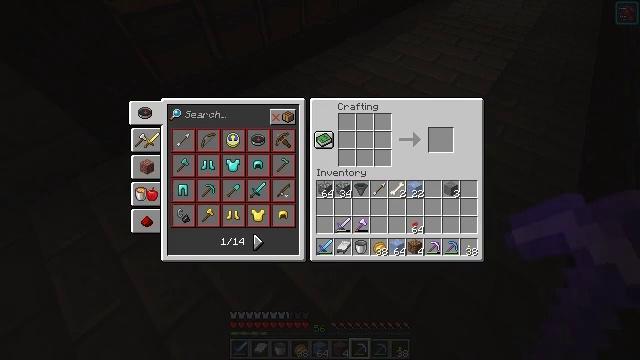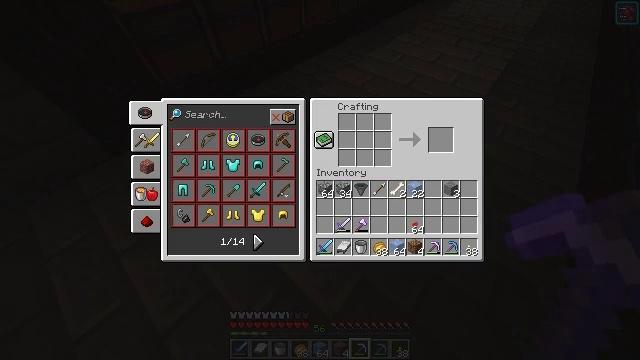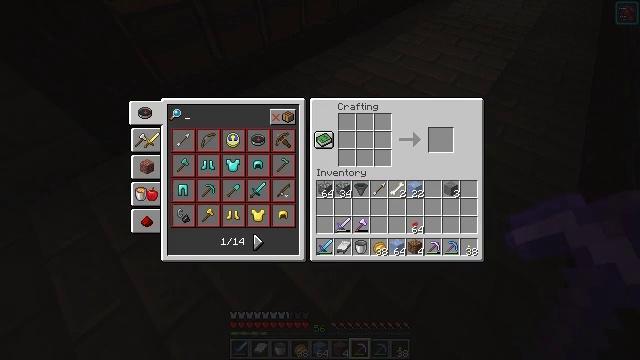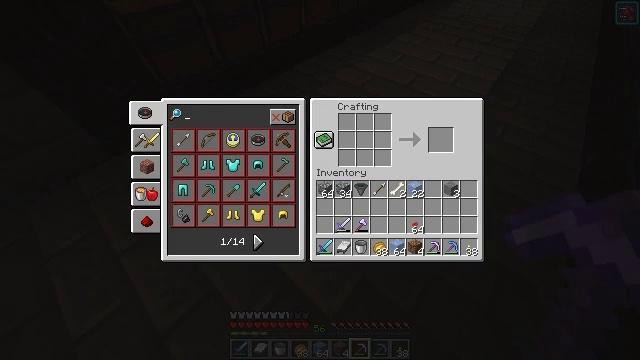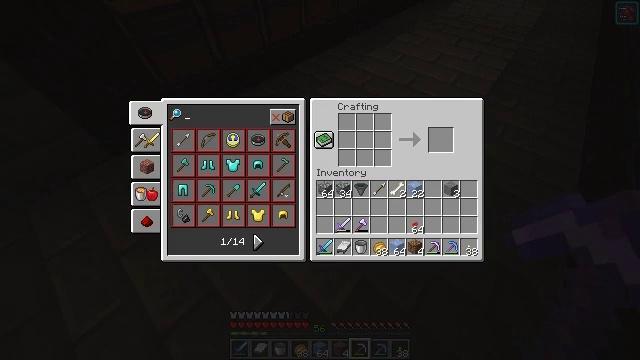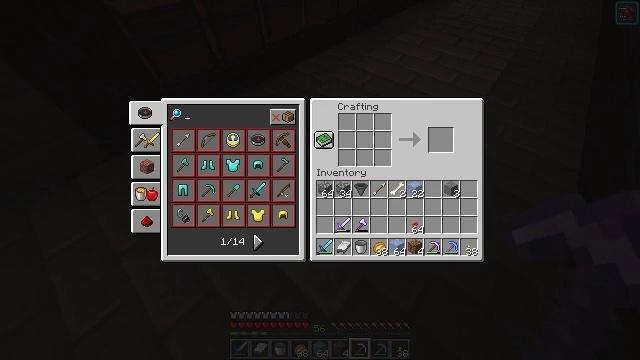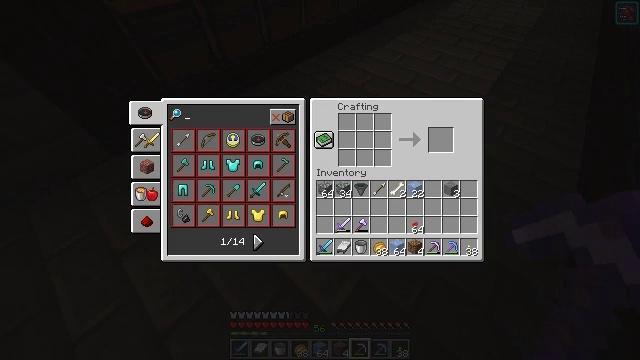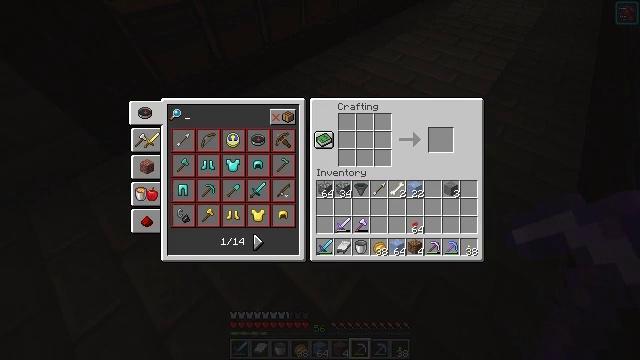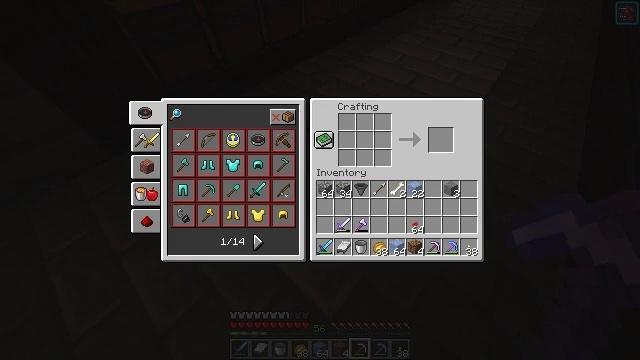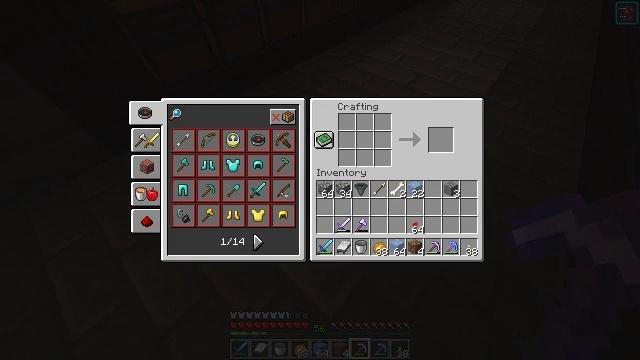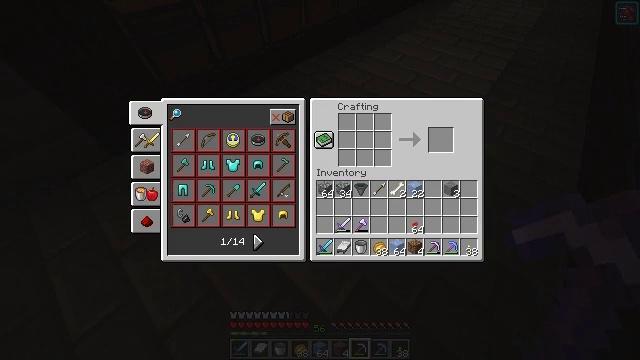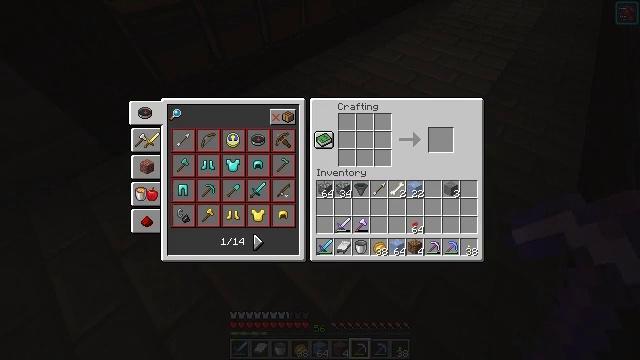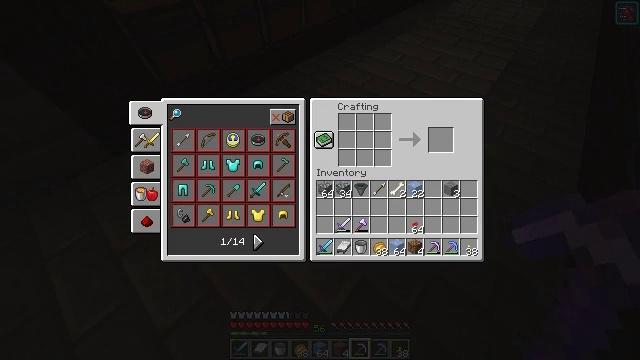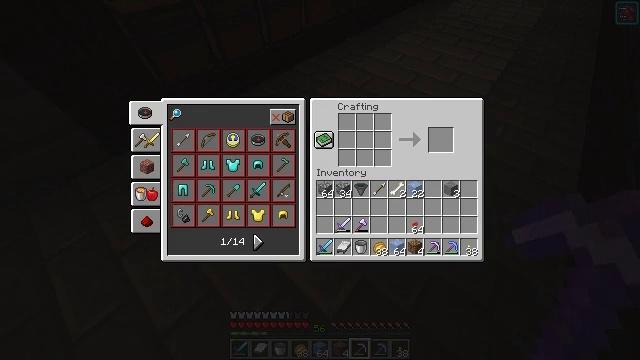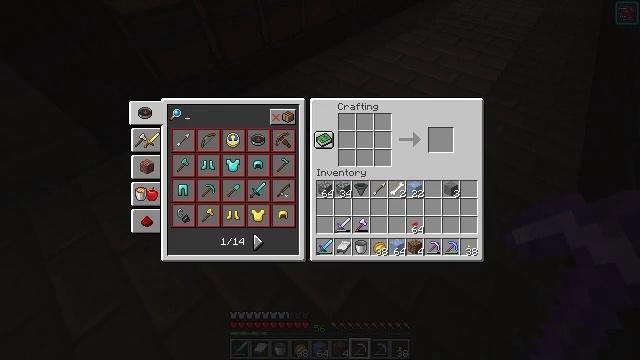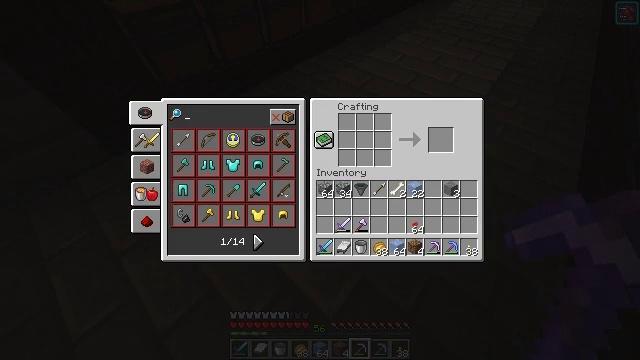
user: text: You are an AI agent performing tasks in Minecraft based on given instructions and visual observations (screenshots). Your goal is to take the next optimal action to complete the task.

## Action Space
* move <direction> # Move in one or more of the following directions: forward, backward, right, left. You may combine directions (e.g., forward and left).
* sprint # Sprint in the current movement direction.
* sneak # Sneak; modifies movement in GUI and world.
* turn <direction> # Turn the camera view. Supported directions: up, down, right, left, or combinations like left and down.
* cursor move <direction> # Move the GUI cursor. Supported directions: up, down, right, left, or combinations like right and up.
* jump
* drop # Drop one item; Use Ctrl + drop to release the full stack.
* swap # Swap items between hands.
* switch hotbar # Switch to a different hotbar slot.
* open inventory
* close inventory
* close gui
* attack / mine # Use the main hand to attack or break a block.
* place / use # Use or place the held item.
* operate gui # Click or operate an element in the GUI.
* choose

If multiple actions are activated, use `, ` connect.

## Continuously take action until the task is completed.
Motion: motion action
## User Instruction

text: Create packed ice using ice blocks in the crafting grid.
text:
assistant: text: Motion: no_op
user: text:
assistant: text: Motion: operate gui
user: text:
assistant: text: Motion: operate gui
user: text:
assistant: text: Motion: no_op
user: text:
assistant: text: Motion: no_op
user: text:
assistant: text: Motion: no_op
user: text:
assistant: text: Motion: no_op
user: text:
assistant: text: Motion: no_op
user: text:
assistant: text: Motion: no_op
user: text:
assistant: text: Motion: no_op
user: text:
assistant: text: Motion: no_op
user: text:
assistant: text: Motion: no_op
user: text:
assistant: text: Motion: no_op
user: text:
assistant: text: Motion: no_op
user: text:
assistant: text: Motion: no_op
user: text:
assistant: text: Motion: no_op
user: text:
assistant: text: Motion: no_op
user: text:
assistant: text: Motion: no_op
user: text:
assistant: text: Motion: no_op
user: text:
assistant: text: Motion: no_op
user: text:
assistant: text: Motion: no_op
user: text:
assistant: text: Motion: no_op
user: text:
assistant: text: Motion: no_op
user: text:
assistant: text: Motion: no_op
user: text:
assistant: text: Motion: no_op
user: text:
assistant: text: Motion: no_op
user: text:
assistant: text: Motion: no_op
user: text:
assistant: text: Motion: no_op
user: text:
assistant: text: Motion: no_op
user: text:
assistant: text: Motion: cursor move right and down